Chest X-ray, PA view. Patient: 68 years old, sex F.
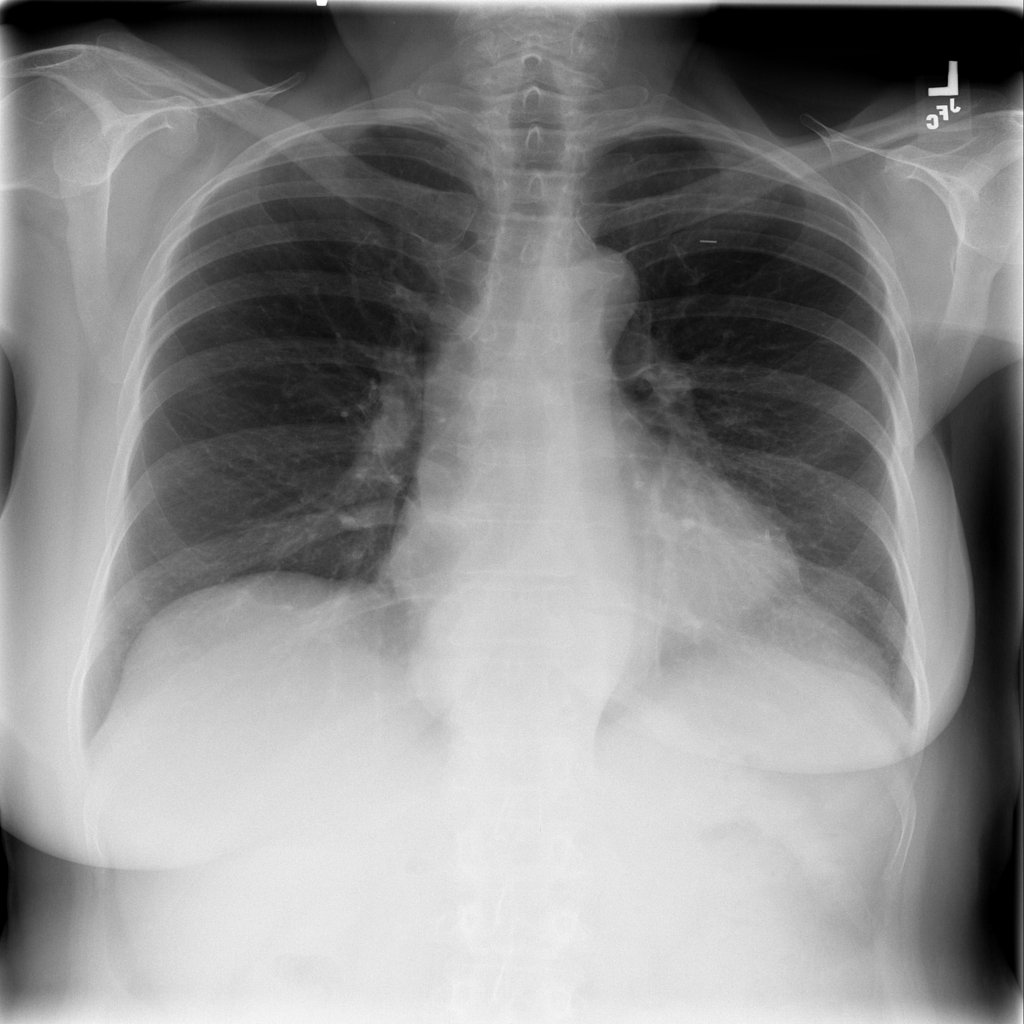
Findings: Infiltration